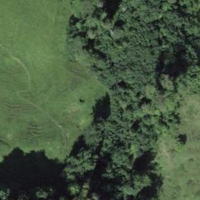
EUNIS habitat code: 24
Species observed at this site:
Populus tremula